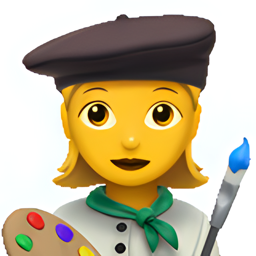
Name: female artist
Emoji: 👩‍🎨
Group: People & Body
Sub-group: person-role